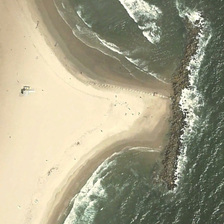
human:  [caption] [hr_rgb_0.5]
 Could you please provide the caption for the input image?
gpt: a yellow beach is near an ocean with some white waves .

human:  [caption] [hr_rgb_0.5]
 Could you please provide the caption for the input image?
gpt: a yellow beach is near an ocean with some white waves .

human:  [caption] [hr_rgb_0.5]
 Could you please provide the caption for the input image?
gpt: a yellow beach is near an ocean with some white waves .

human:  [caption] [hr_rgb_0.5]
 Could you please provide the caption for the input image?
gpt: a yellow beach is near an ocean with some white waves .

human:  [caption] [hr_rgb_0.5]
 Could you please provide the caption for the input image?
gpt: a yellow beach is near an ocean with some white waves .